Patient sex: M
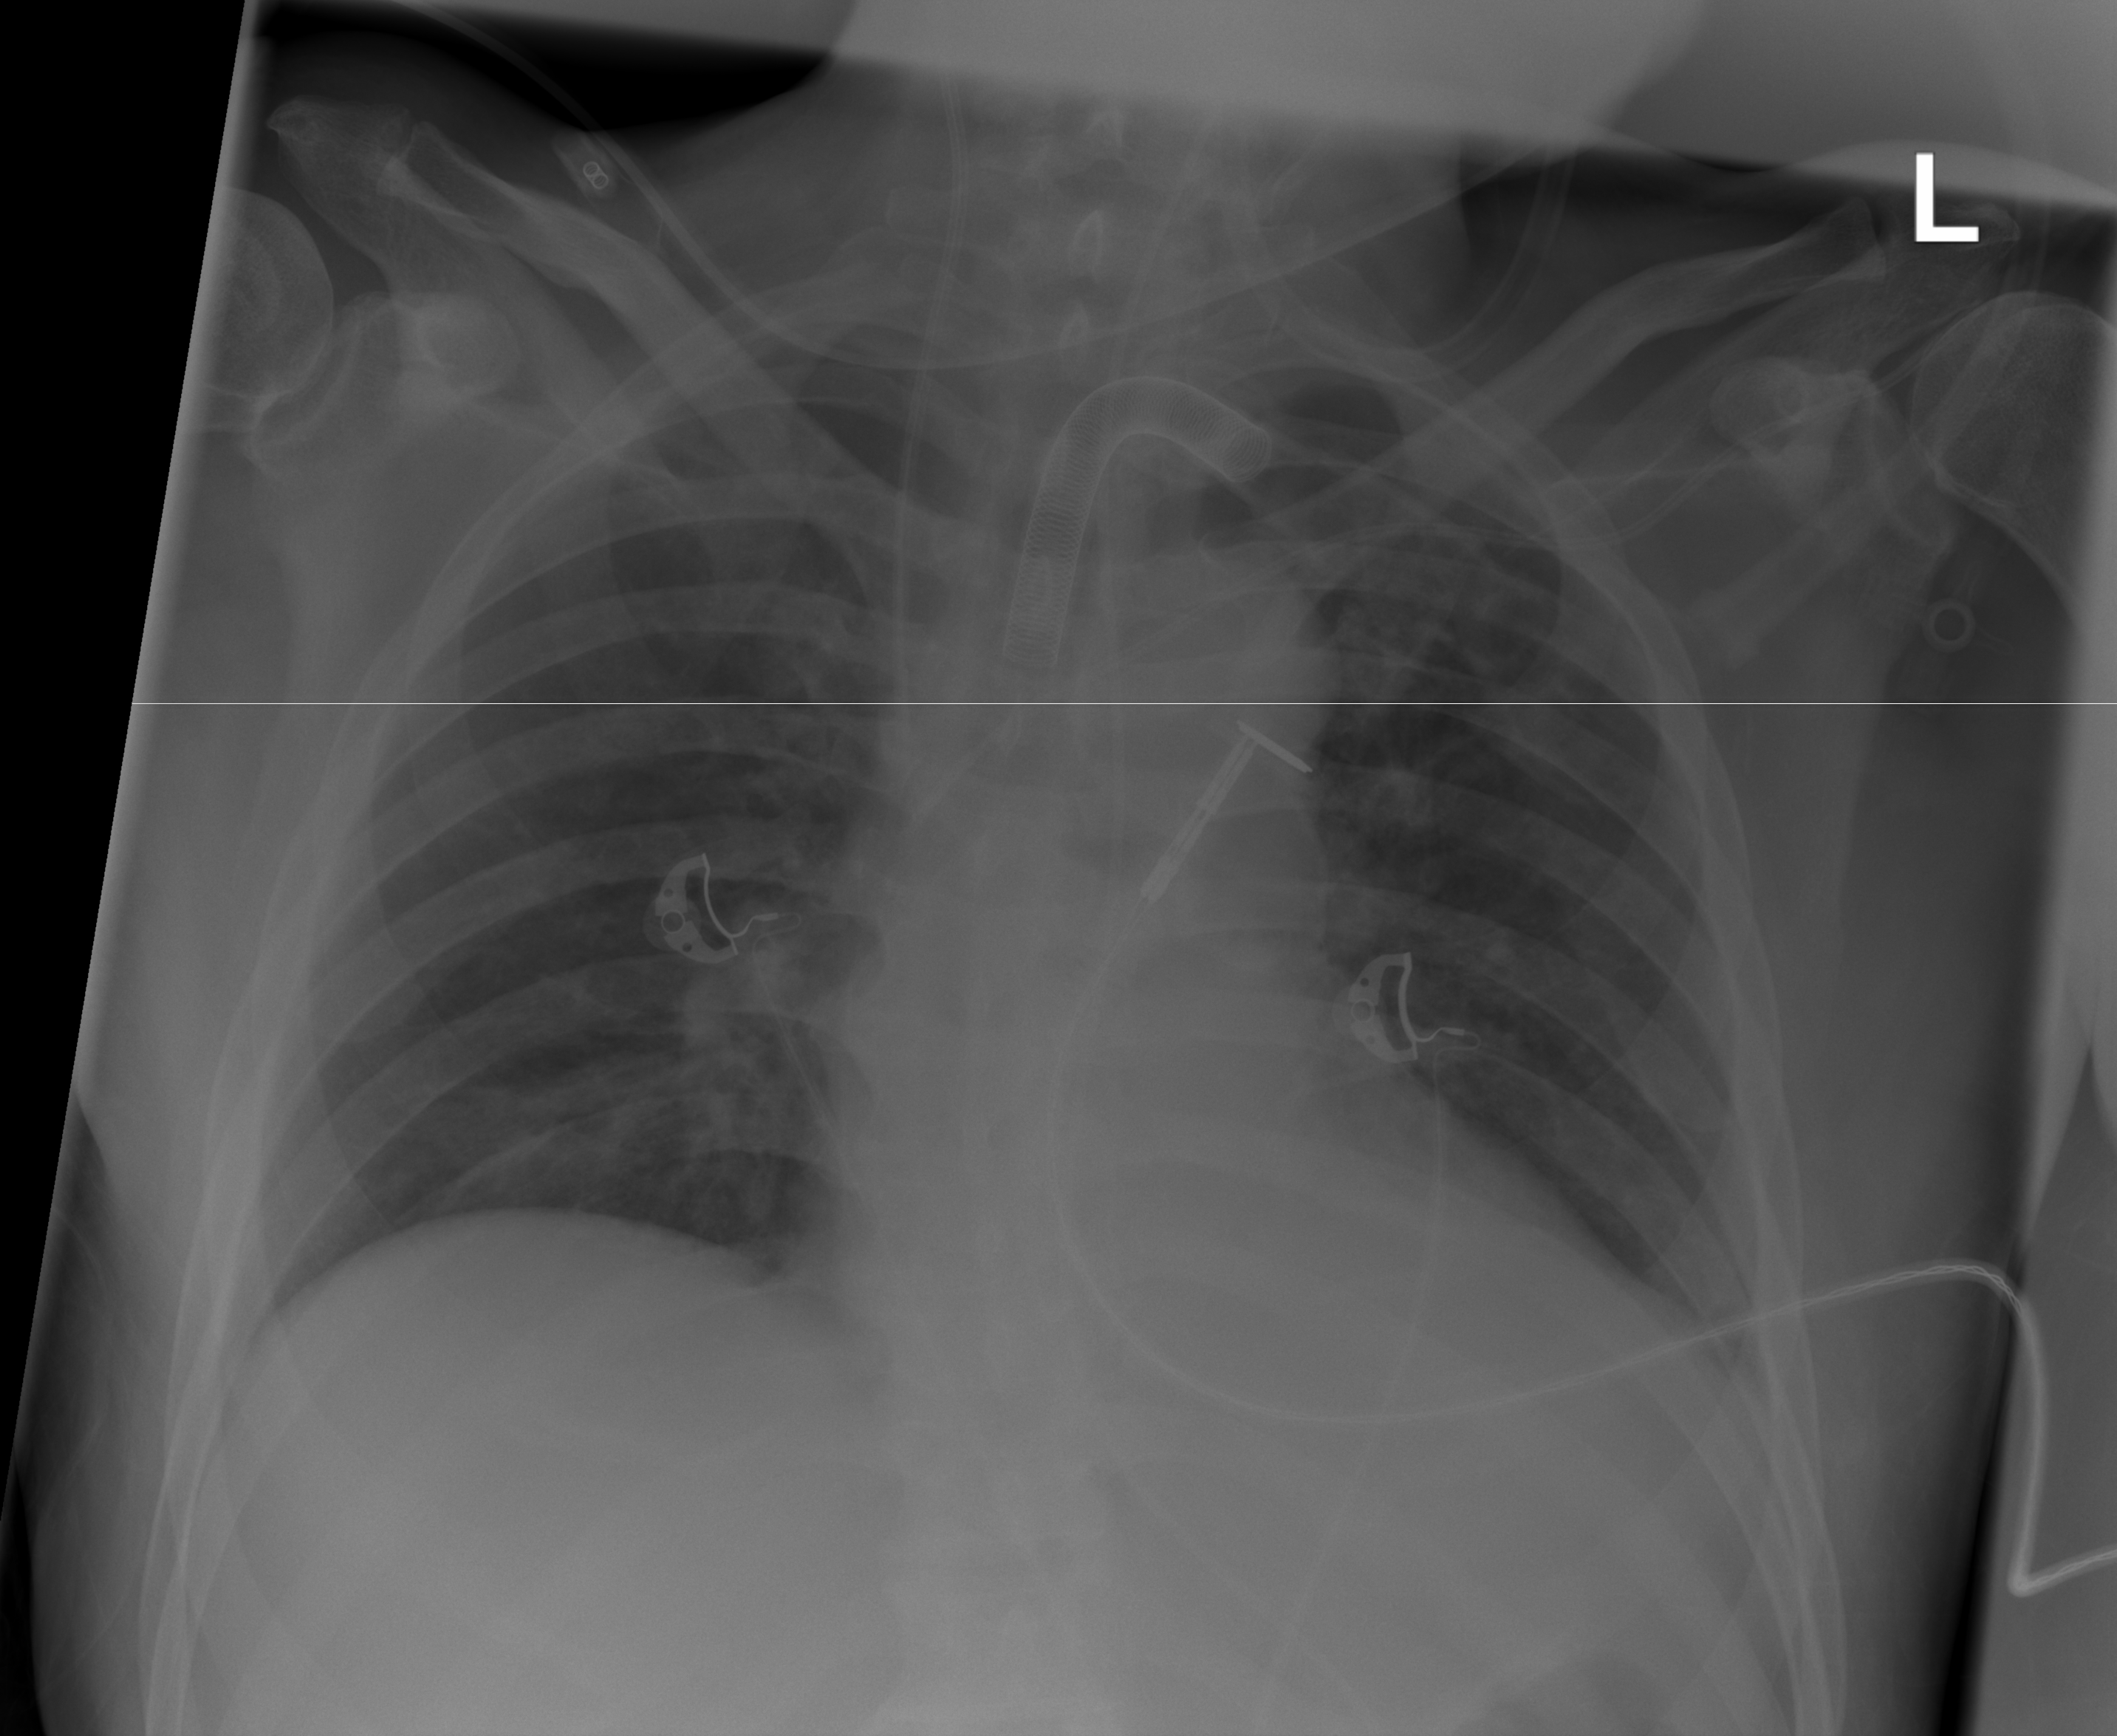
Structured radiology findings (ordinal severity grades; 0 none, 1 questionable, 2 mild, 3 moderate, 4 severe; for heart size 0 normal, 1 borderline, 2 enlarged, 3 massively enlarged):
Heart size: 1
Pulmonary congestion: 0
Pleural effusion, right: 0
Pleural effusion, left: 1
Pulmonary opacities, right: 0
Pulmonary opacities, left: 0
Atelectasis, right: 1
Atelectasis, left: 0